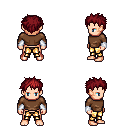
a pixel art fantasy rpg character, male body template, human, light skin, brown long-sleeve shirt, gold greaves, brunette bedhead hairstyle, white cloth bracers, four views (front, back, left, right), 2x2 character sprite sheet, small pixel art, hard edges, no anti-aliasing